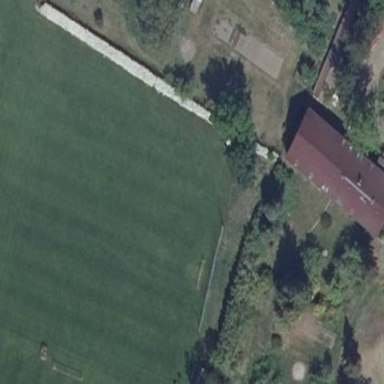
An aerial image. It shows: Grass pitch used for soccer.